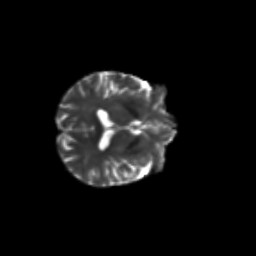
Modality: T2w
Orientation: axial
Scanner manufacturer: siemens
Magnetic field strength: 3 T
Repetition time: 9.2 s
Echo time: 0.084 s